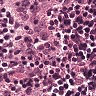
Metastatic tissue present: no